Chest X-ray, AP view. Patient: 47 years old, sex M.
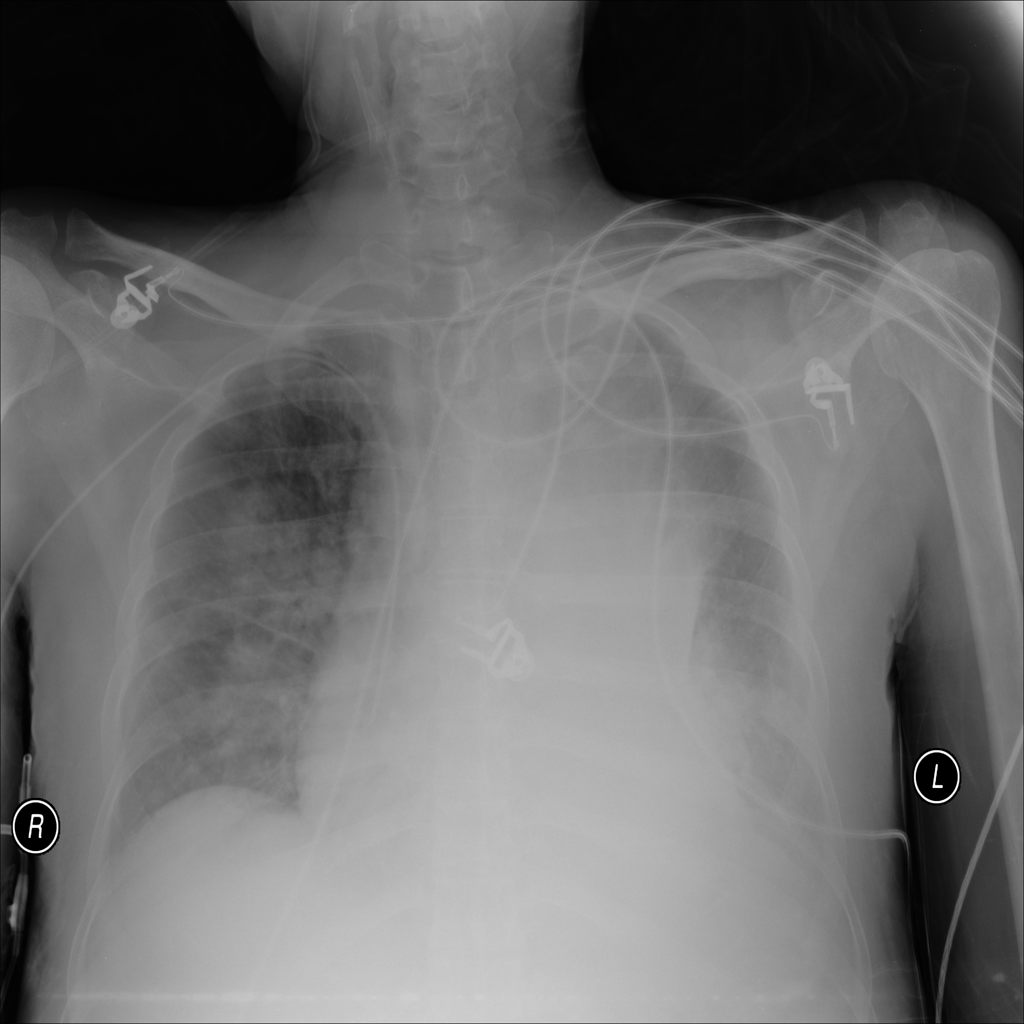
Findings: Atelectasis, Consolidation, Effusion